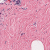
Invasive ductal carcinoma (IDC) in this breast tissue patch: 0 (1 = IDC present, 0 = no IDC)